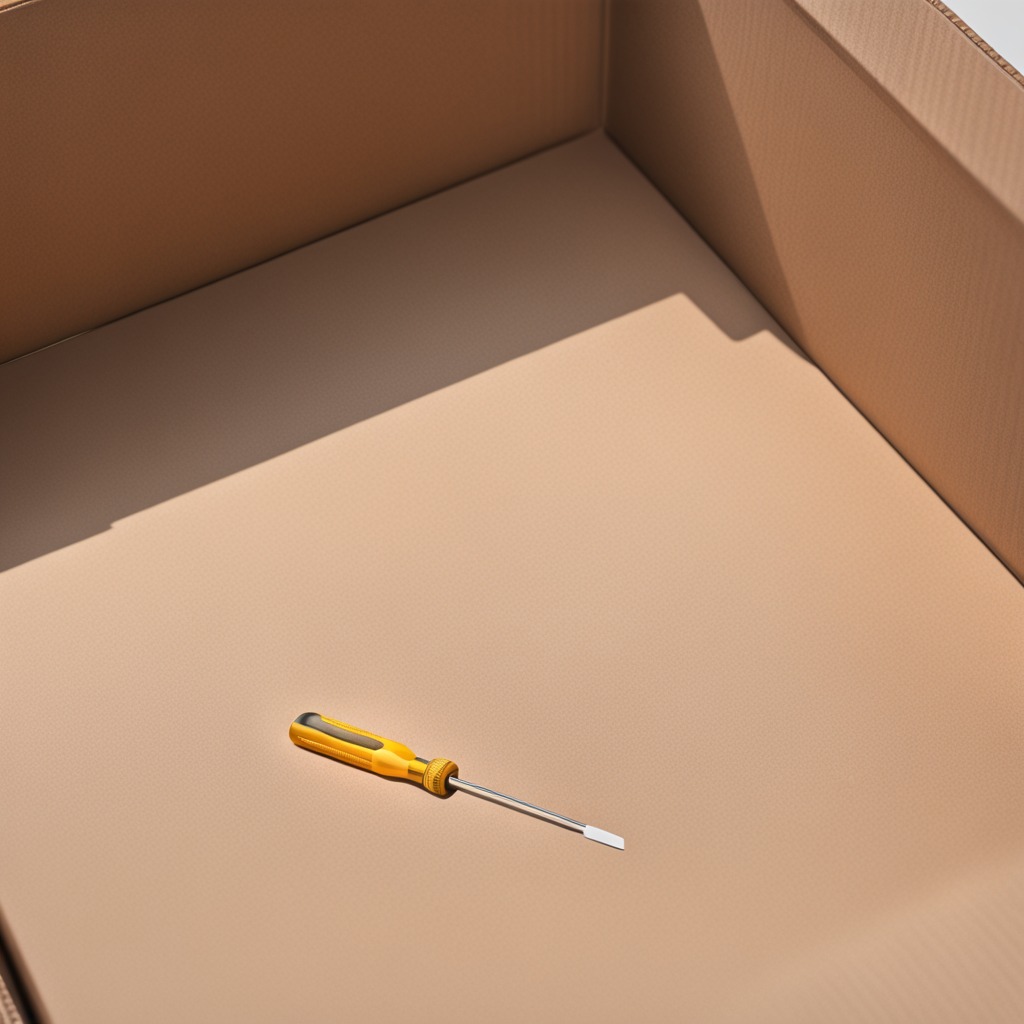
A screwdriver lying on a cardboard box surface in an outdoor workshop during daytime bright natural light soft shadows slightly creased but